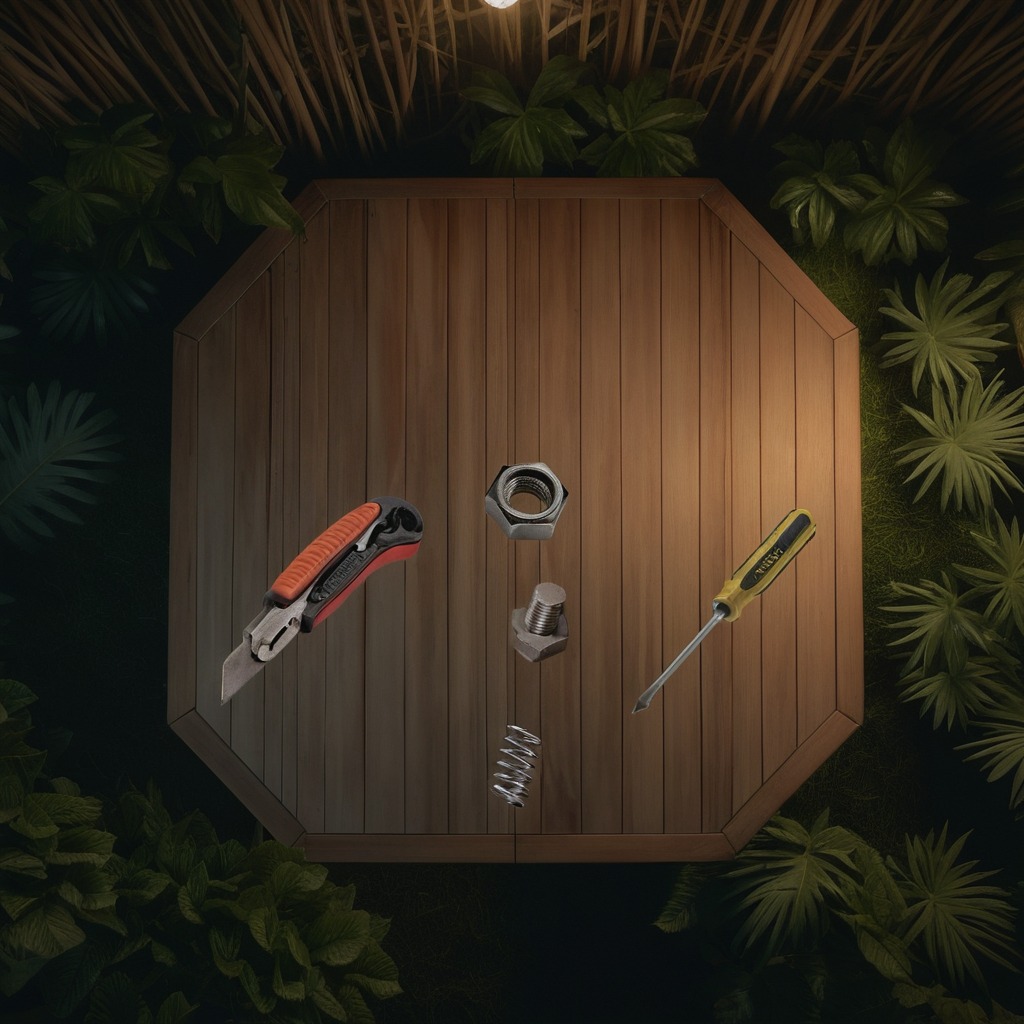
A utility knife, a metal machine screw, a coiled metal spring, a screwdriver, and a metal nut are lying on a wooden table inside a jungle field workshop tent at night.